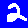
Digit: 2